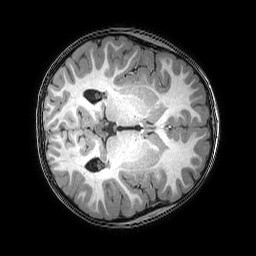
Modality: T1w
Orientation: axial
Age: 7
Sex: male
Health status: healthy